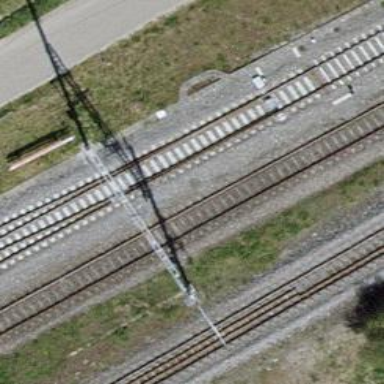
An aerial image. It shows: Railway signal.